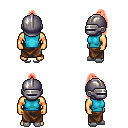
a pixel art fantasy rpg character, male body template, human, tanned skin, teal sleeveless shirt, robe skirt, red long topknot hairstyle, metal helm, white slippers, four views (front, back, left, right), 2x2 character sprite sheet, small pixel art, hard edges, no anti-aliasing